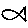
Label: fish